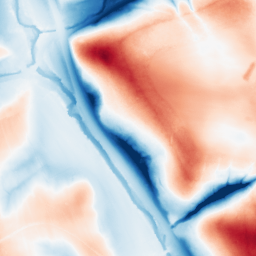
Category: trend_removal
Decomposition family: local_polynomial
Decomposition parameters: window_size: 101
degree: 2
Upsampling method: bicubic
Upsampling parameters: scale: 2
Upsampling scale: 2